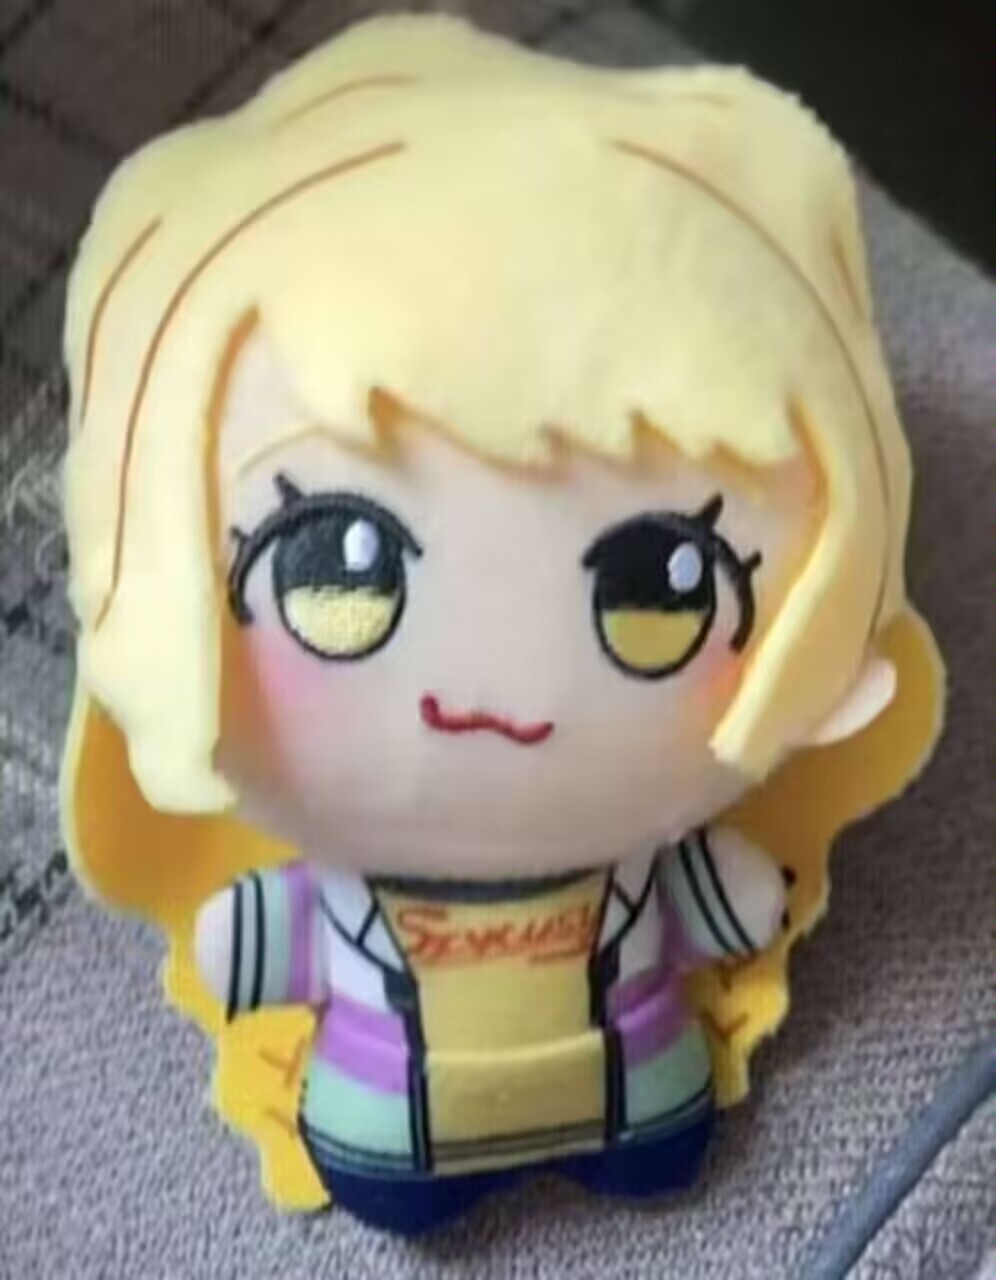
Label: anime